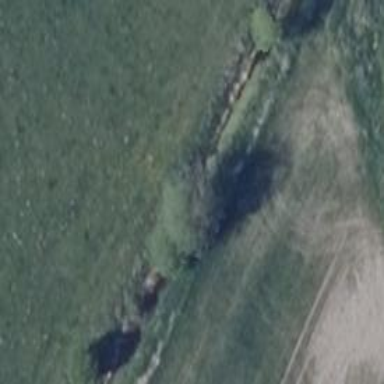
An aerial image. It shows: Deciduous tree in agricultural area.